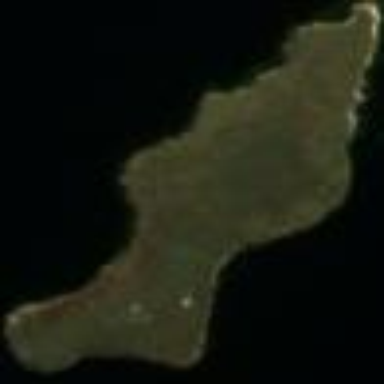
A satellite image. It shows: Islet located along the natural coastline.